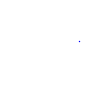
Particle: proton